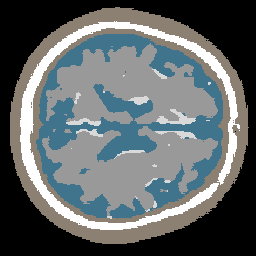
Label: no_lesion